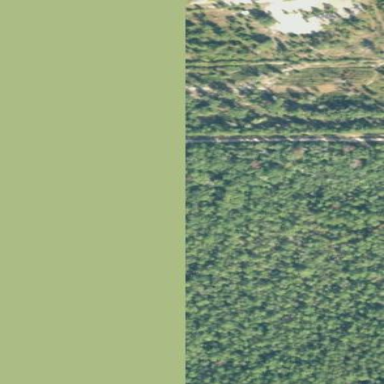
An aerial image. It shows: Mixed woodland area with various types of leaves.